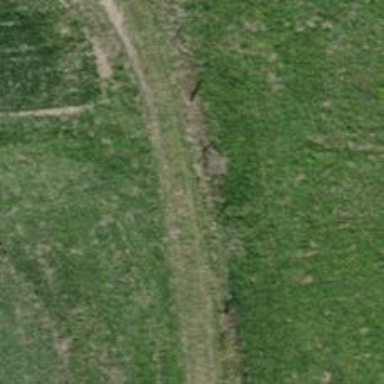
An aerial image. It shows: Track with grade 4 track type.